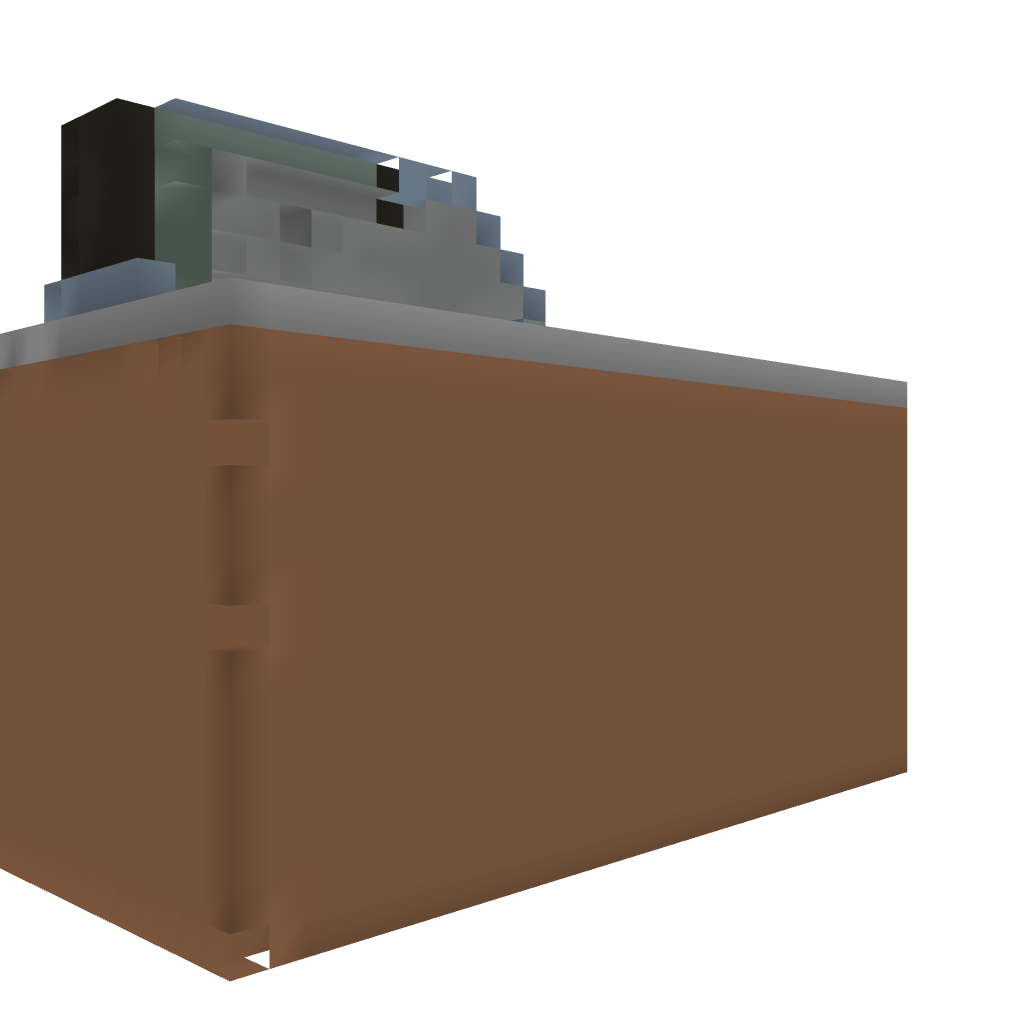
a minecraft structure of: Ruins Trap